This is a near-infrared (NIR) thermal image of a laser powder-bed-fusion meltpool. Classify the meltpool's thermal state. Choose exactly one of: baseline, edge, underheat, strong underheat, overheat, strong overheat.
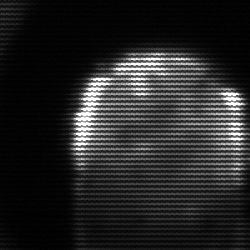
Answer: baseline